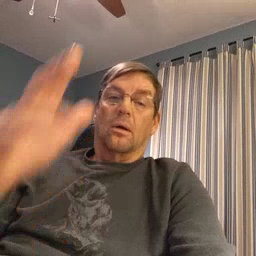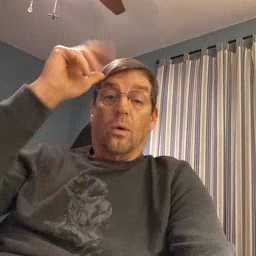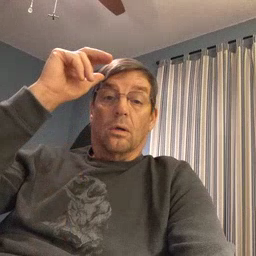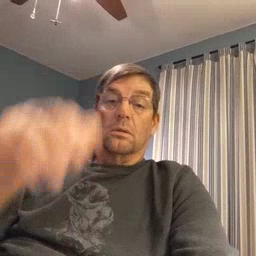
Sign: horse